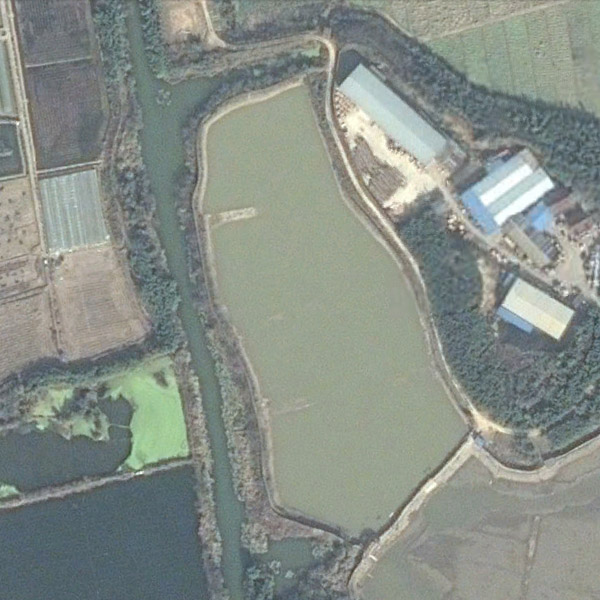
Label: Pond